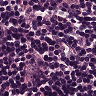
Metastatic tissue present: no